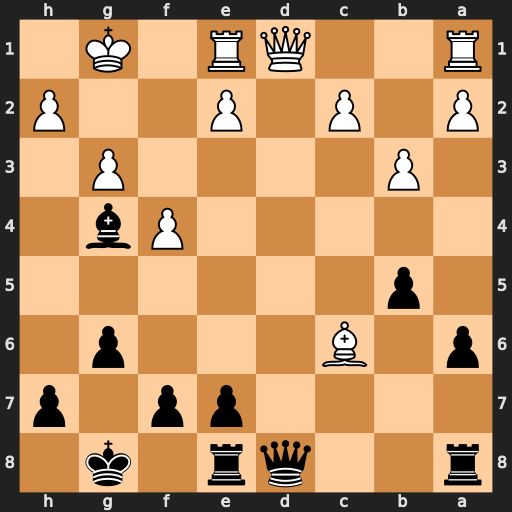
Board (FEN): r2qr1k1/4pp1p/p1B3p1/1p6/5Pb1/1P4P1/P1P1P2P/R2QR1K1
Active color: b
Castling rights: -
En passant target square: -
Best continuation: Qb6+ e3 Bxd1